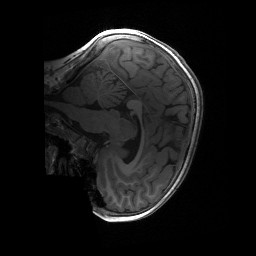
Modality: T1w
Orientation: sagittal
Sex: female
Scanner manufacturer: siemens
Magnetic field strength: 3 T
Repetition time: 1.9 s
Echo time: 0.00243 s